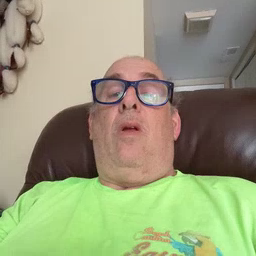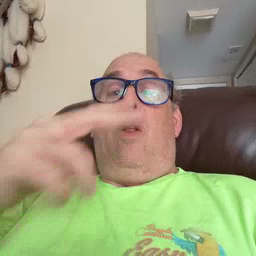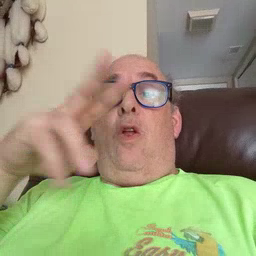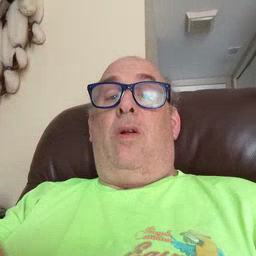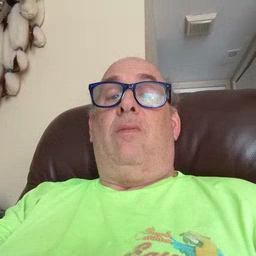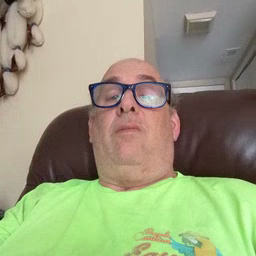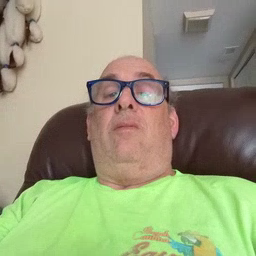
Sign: look